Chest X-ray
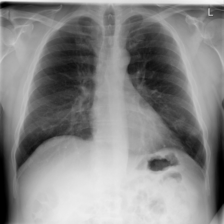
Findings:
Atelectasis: negative
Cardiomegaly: negative
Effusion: negative
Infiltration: negative
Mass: negative
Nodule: negative
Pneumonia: positive
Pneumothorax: negative
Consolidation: negative
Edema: negative
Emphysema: negative
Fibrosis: negative
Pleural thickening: negative
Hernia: negative